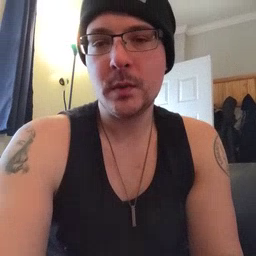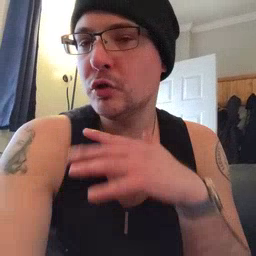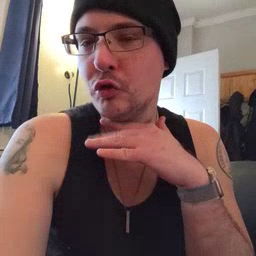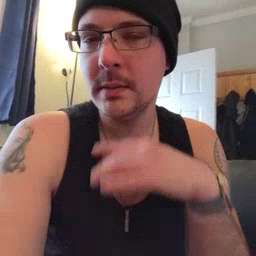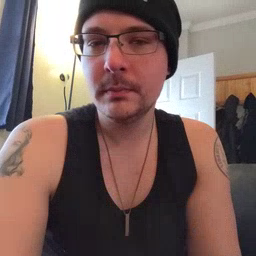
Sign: dirty